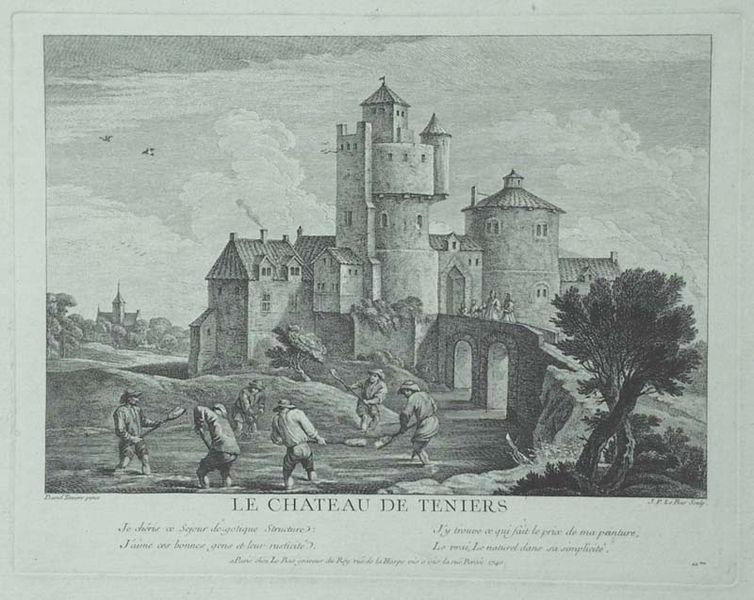
Titel: Le chateau de Teniers
Künstler: Jacques-Philippe Lebas
Standort: Karlsruhe
Institution: Staatliche Kunsthalle Karlsruhe
Schlagwörter: baum, himmel, mann, vogel, wasser, weiß, wolken, bäume, fluss, frauen, landschaft, menschen, teich, fenster, frau, kleid, männer, schwarz, säulen, vordergrund, zeichnung, dach, gebäude, gras, schloss, weg, wiese, stein, bach, feld, vögel, brücke, gebüsch, kirche, rauch, arbeit, bauern, genre, kamin, schornstein, turm, schrift, bogen, fahnen, vedute, zuschauer, fahne, fischer, arbeiten, ernte, dorf, mauer, grafik, arbeiter, französisch, knie, bauer, tor, zinnen, bögen, tusche, burg, kloster, türme, kohle, festung, druck, radierung, stich, text, bleistift, graben, teniers, bau, sklaven, schaufel, spaten, verkündigung, bergfried, chateau, schießscharten, bauarbeiter, schaufeln, farm, stahlstich, dreschflegel, manner, dreschen, vöel, tree, le, de, birds, kingdom, le chateu de teniers, chateu, chateaux, tenier, labour, 1&1, komische leute die im fluss stehen, windburg, burg männer tore rbeit zinnen